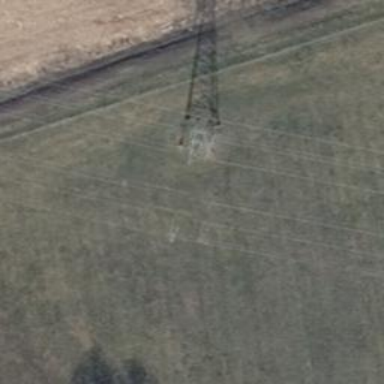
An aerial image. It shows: Power tower.